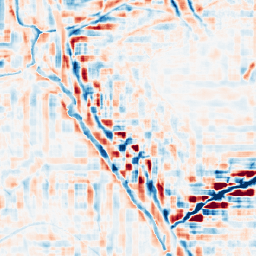
Category: wavelet
Decomposition family: wavelet_reverse_biorthogonal
Decomposition parameters: wavelet: rbio3.5
level: 4
Upsampling method: cubic_catmull_rom
Upsampling parameters: scale: 2
Upsampling scale: 2